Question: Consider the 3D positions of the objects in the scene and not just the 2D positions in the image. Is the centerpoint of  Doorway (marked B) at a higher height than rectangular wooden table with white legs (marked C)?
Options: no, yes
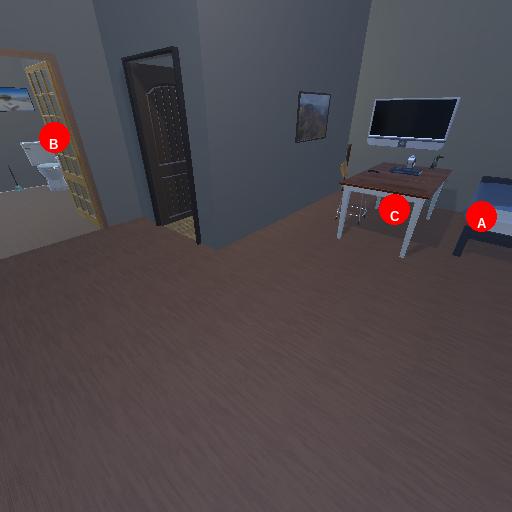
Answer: no